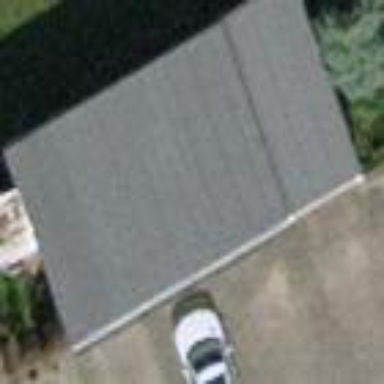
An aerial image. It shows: Garage building.